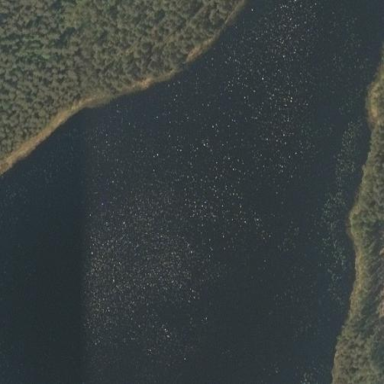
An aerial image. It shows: Serene lake.